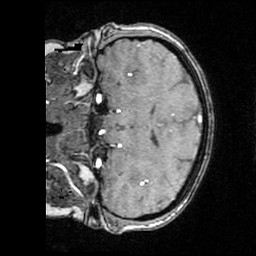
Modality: angio
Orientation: coronal
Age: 29
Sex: female
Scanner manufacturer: siemens
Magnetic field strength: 3 T
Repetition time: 0.025 s
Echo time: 0.00334 s